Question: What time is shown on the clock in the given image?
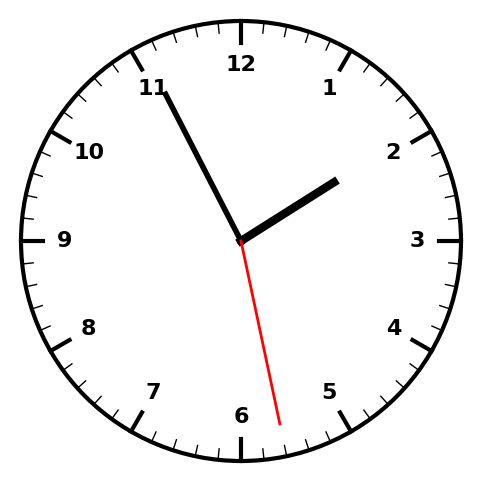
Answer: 01:55:28